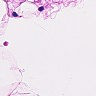
Metastatic tissue present: no